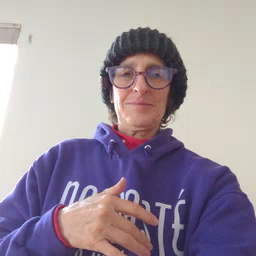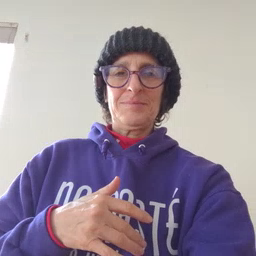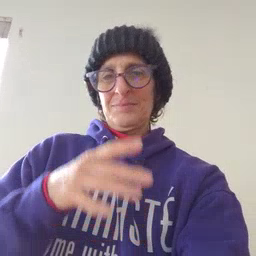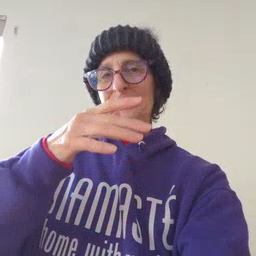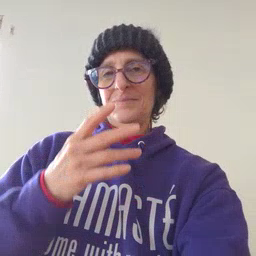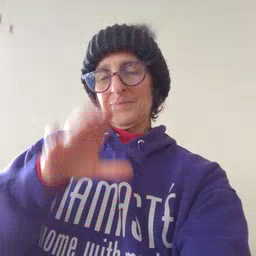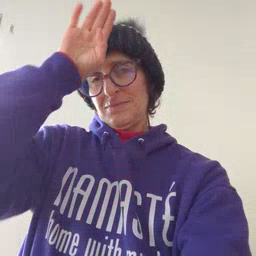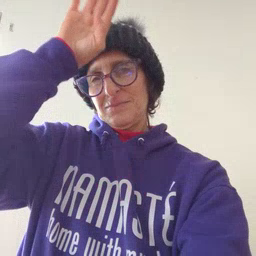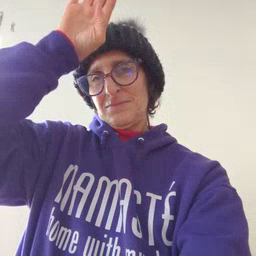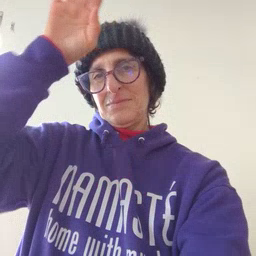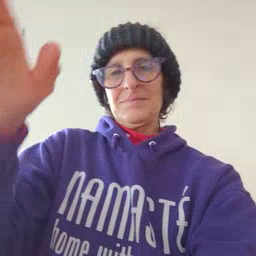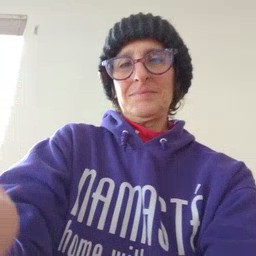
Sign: fireman